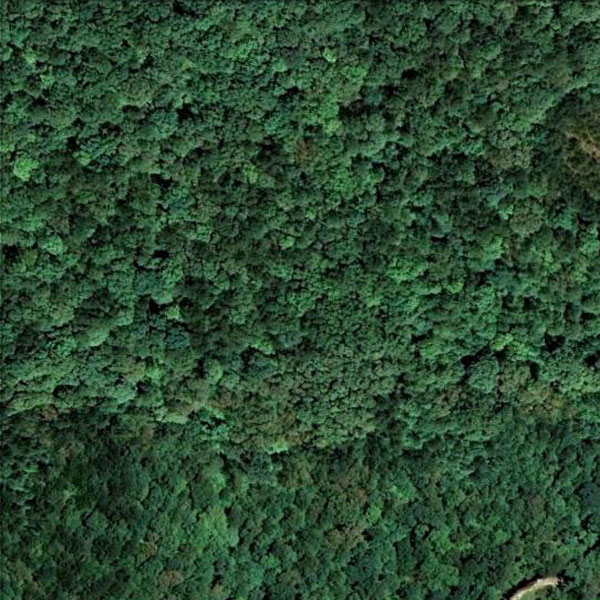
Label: Forest